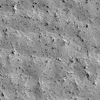
Atmospheric dust classification: not_dusty